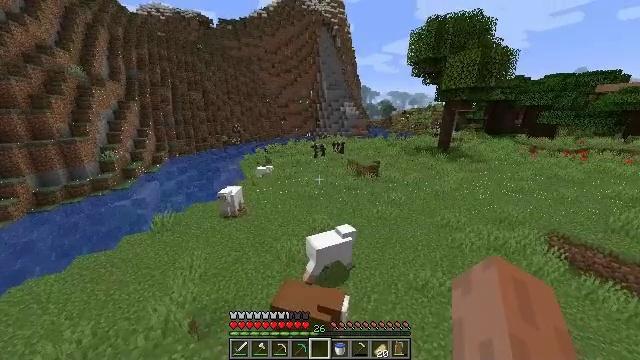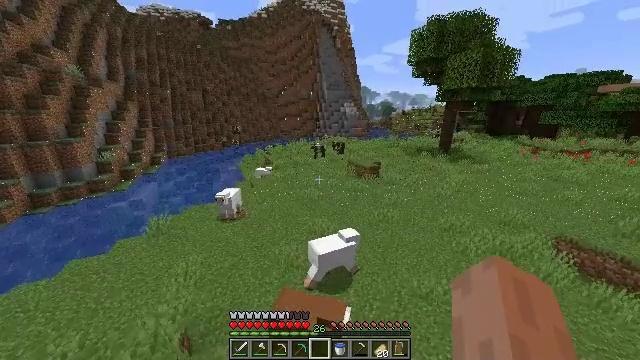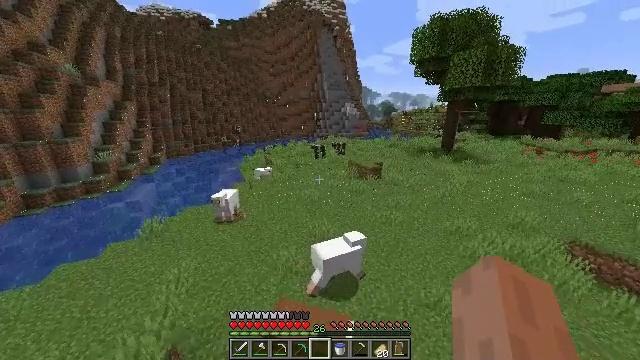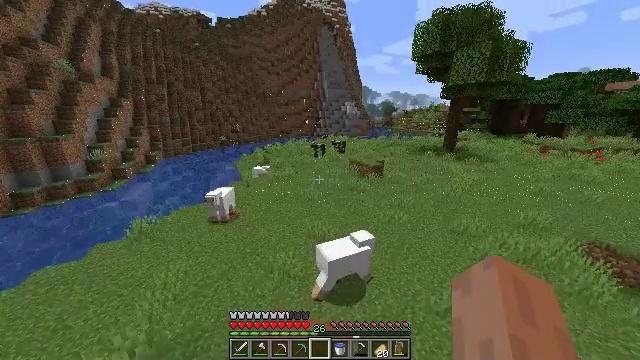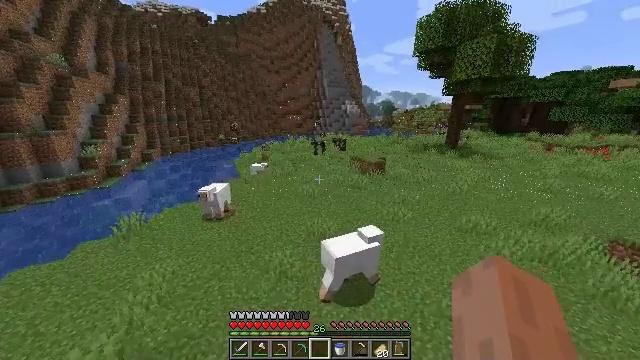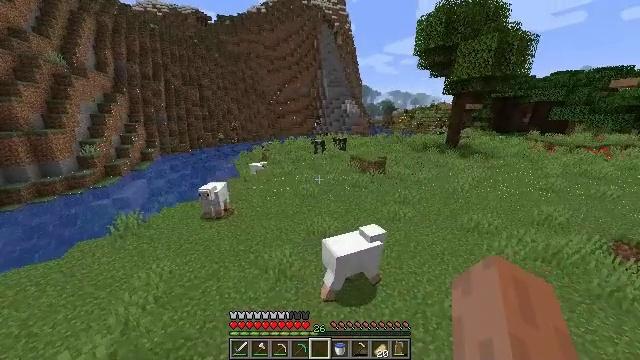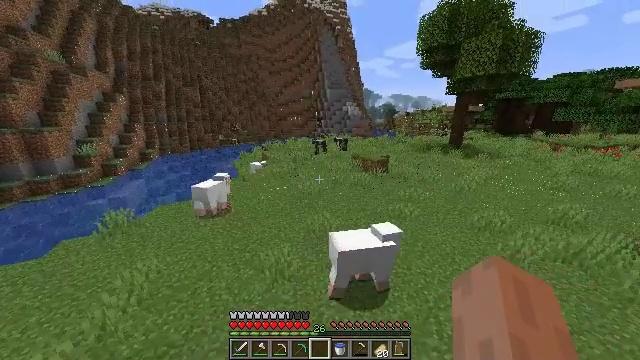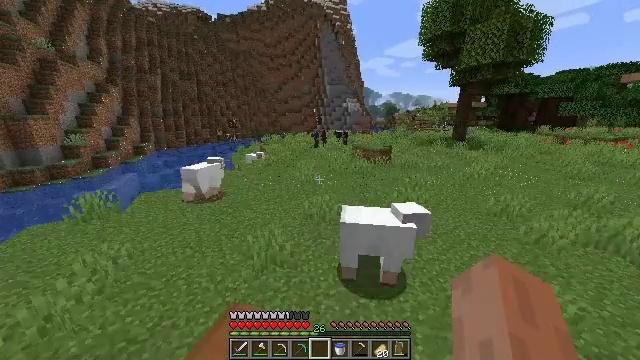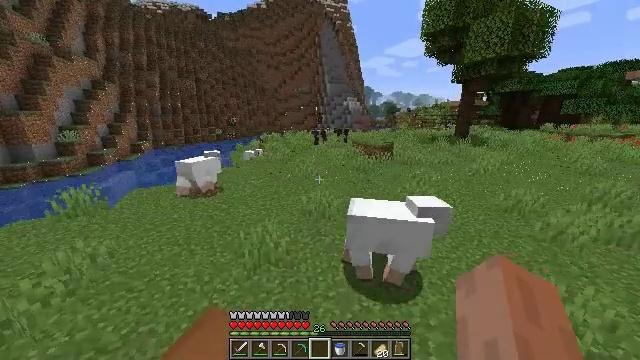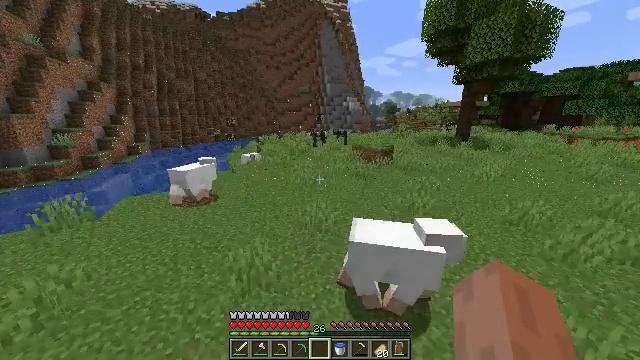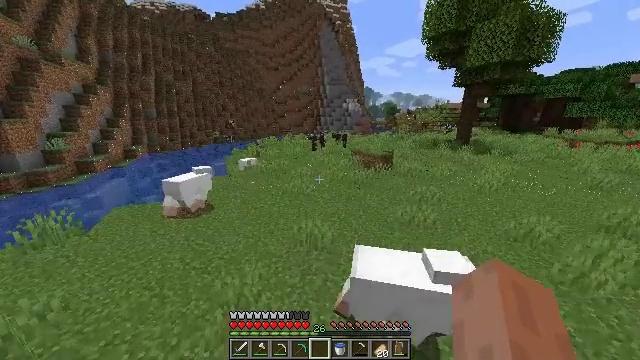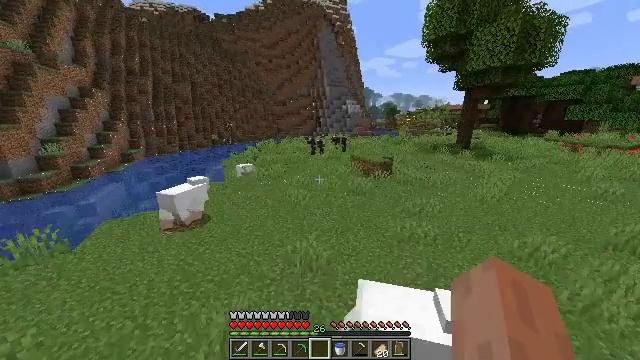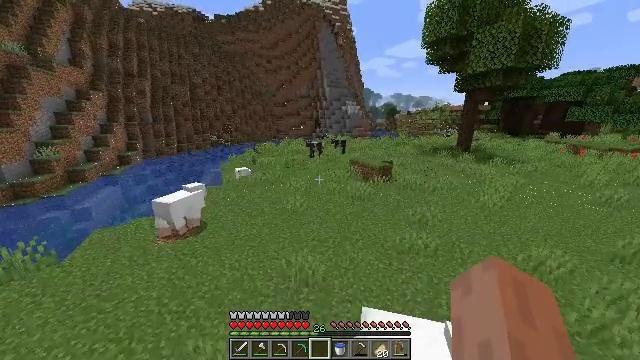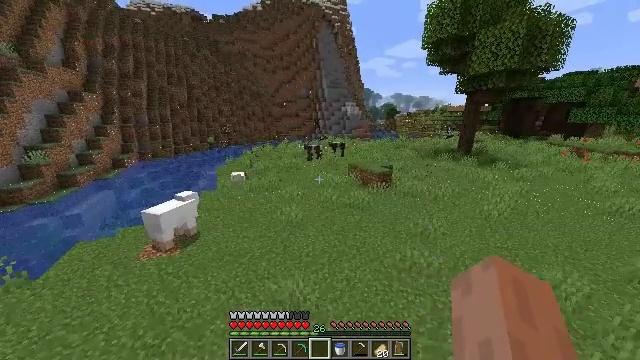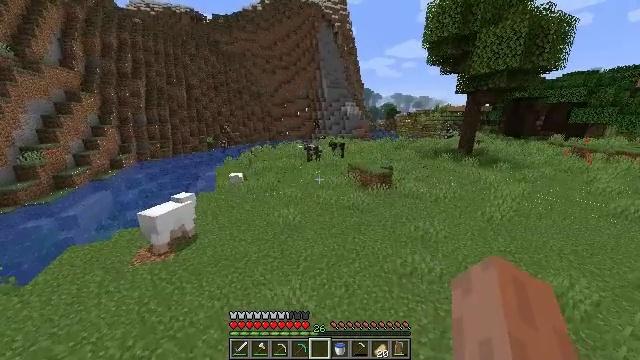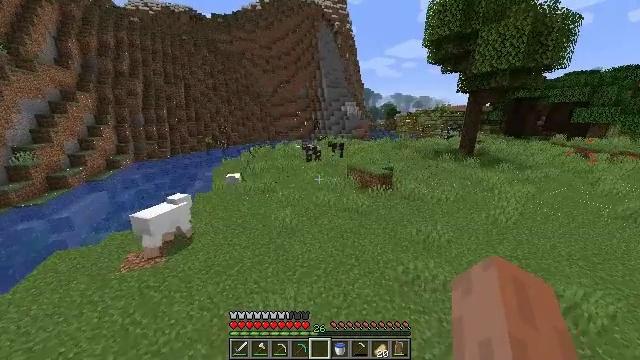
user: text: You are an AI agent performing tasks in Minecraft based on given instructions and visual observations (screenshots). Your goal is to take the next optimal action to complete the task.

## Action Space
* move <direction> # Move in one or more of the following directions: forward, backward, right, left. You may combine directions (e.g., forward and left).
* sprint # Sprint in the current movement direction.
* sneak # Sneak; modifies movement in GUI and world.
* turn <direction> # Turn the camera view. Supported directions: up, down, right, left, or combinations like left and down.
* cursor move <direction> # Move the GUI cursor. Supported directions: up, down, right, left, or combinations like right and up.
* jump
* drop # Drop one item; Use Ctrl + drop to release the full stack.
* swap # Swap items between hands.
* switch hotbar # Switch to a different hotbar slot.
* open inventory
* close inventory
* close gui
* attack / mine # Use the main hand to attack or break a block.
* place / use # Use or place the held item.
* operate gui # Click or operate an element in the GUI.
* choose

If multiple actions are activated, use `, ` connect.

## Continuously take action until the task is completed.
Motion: motion action
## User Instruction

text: Left click to destroy the birch fence.
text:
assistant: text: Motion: move forward, sprint, jump
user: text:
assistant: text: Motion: move forward, sprint, jump
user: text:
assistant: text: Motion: move forward, sprint, jump
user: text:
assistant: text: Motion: move forward, sprint, jump
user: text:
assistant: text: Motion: move forward, sprint, jump
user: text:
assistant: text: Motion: move forward and move right, sprint, jump
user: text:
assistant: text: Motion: move forward and move right, sprint, jump
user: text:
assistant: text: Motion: move forward and move right, sprint, jump
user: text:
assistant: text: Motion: move forward and move right, sprint, jump
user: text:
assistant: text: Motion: move forward and move right, sprint, jump
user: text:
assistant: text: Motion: move forward and move right, sprint, jump
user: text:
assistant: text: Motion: move forward, sprint, jump
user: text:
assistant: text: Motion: move forward, sprint, jump
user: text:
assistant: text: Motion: move forward, sprint, jump
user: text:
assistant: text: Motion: move forward, sprint, jump
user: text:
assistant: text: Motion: move forward, sprint, jump
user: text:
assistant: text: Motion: move forward, sprint, jump
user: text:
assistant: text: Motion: move forward, sprint, jump
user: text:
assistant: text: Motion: move forward, sprint, jump
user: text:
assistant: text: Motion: move forward, sprint, jump
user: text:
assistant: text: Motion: move forward, sprint, jump
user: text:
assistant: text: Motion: move forward, sprint, turn left and up, jump
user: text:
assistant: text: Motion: move forward, sprint, jump
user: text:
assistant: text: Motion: move forward, sprint, jump
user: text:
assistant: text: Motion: move forward, sprint, jump
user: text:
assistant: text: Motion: move forward, sprint, jump
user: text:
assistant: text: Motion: move forward, sprint, jump
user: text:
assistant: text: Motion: move forward, sprint, jump
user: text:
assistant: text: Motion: move forward, sprint, jump
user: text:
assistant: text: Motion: move forward, sprint, jump